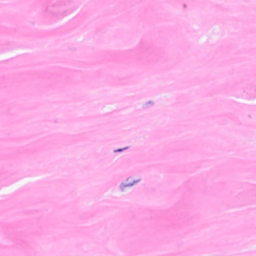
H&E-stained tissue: Breast